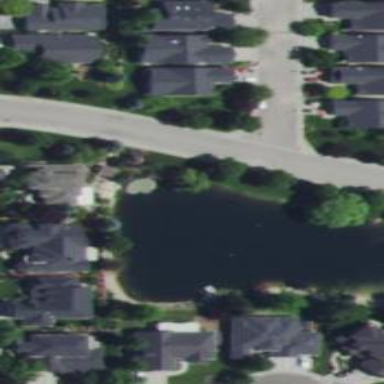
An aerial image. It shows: Pond with natural water.